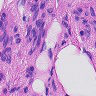
Metastatic tissue present: yes